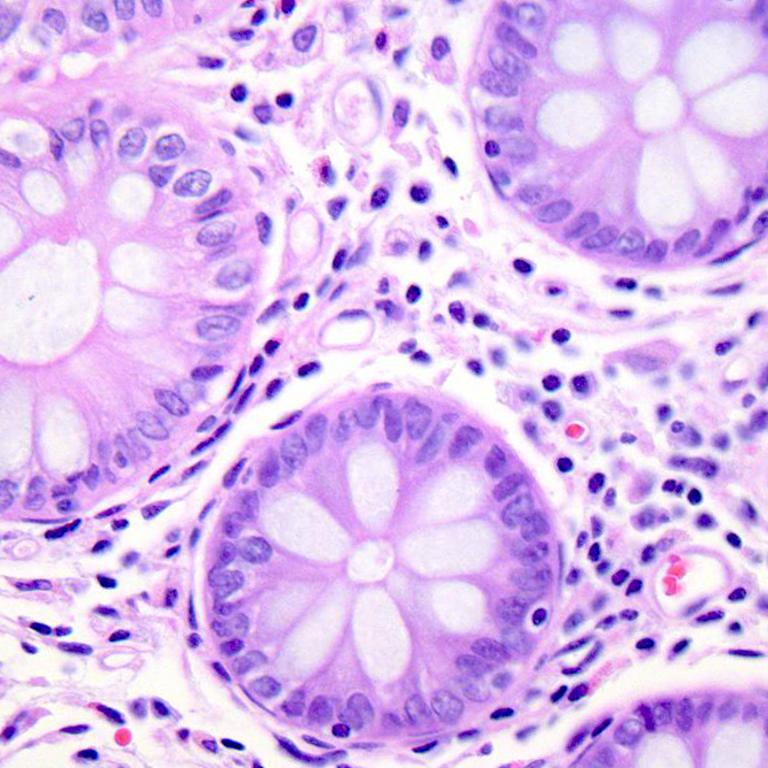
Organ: colon
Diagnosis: benign